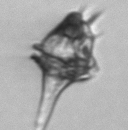
Label: Amylax